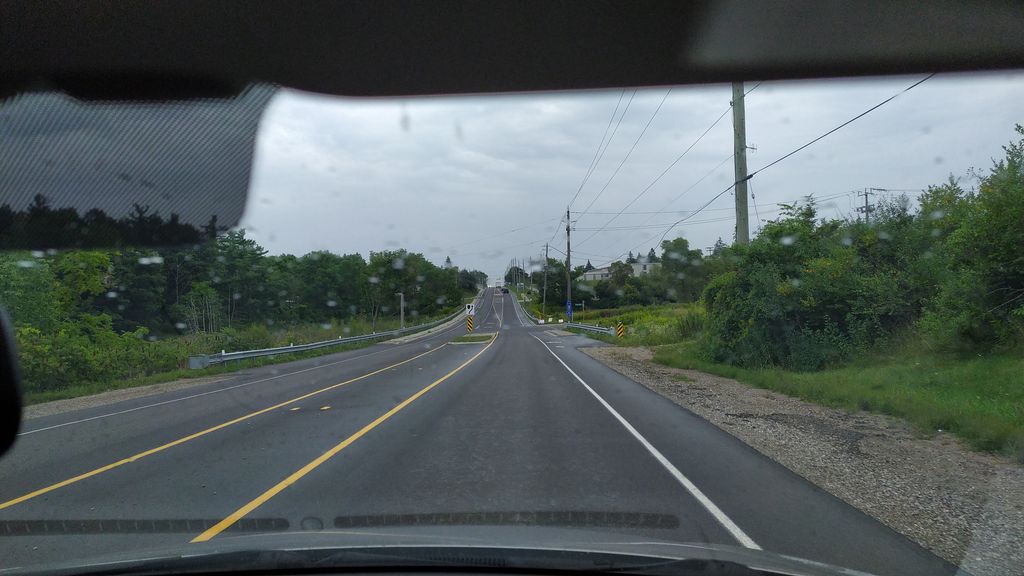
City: kitchener-waterloo